Question: Excel provides the Subtotal option from the Menu 'Data' -> 'Outline' -> 'Subtotal'. It creates automatically the sub-sums and the possibility to fold the data. The image below demonstrates how the action transforms the sheet.

And this is exactly what I need to do via POI. I know how to set a subtotal function into a cell so I could calculate the intermediate sums by myself. But how do I enable this folding on the left border?
I realised there is the 'groupRow()' method but those nested groups doesn't work like they should. If I use the following code I only get two groups. One large (1-7) and (1-3). The group (5-7) is missing and changing the order of the calls has no effect.
'''
sheet.groupRow(1, 7);
sheet.groupRow(1, 3);
sheet.groupRow(5, 7);
'''
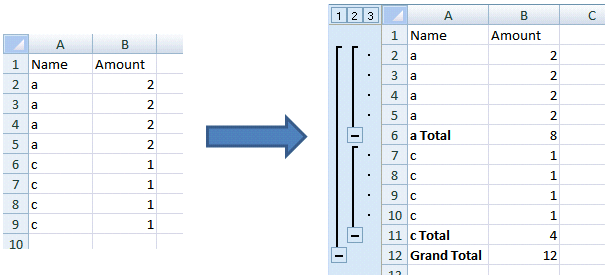
Answer: I use a quite old verion of POI but this is how I did it:
I also needed multiple nested groups so I had a model for the rows where the indent level was stored as well (it was a tree so the indent was implicit). I traversed the model with a visitor to get the group start and end row numbers. Then called <URL> subsequently for each group. If I remember correctly, the order of the group calls is important.